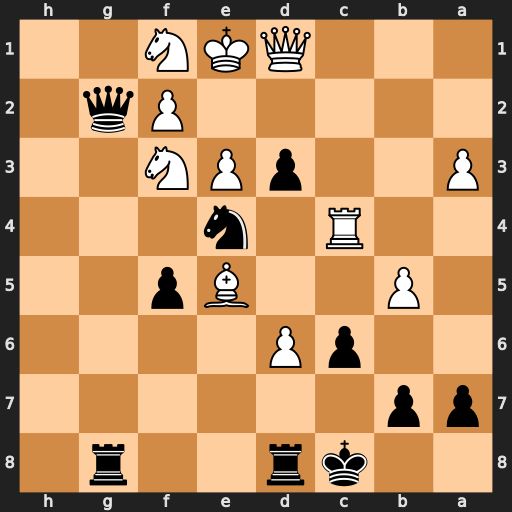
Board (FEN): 2kr2r1/pp6/2pP4/1P2Bp2/2R1n3/P2pPN2/5Pq1/3QKN2
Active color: b
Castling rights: -
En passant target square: -
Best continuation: Qxf2#